Aerial crown-view tile of a tropical tree (Barro Colorado Island, Panama), acquired 20250616:
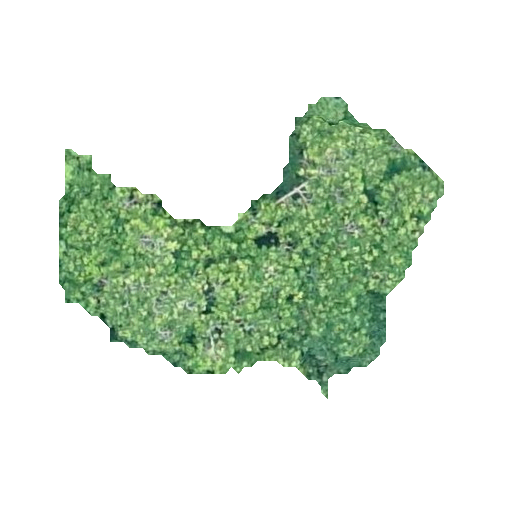
Species: Hura crepitans
GBIF accepted scientific name: Hura crepitans
Crown area: 94.409 m²